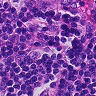
Metastatic tissue present: no